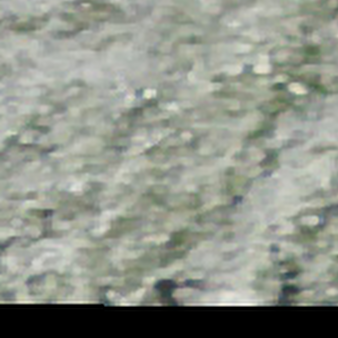
Label: other